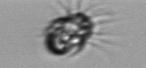
Label: Mesodinium